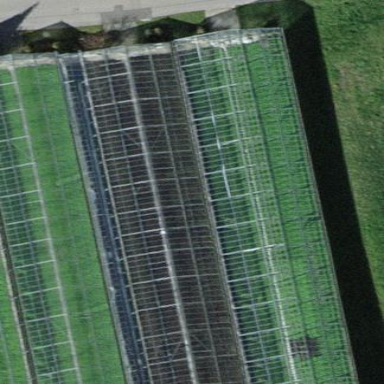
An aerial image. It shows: Greenhouse.